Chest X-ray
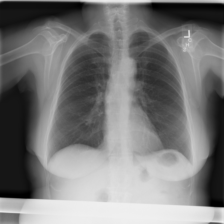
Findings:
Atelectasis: negative
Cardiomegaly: negative
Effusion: negative
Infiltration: negative
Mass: negative
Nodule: negative
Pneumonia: negative
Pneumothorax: negative
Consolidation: negative
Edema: negative
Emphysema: negative
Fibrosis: negative
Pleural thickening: negative
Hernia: negative